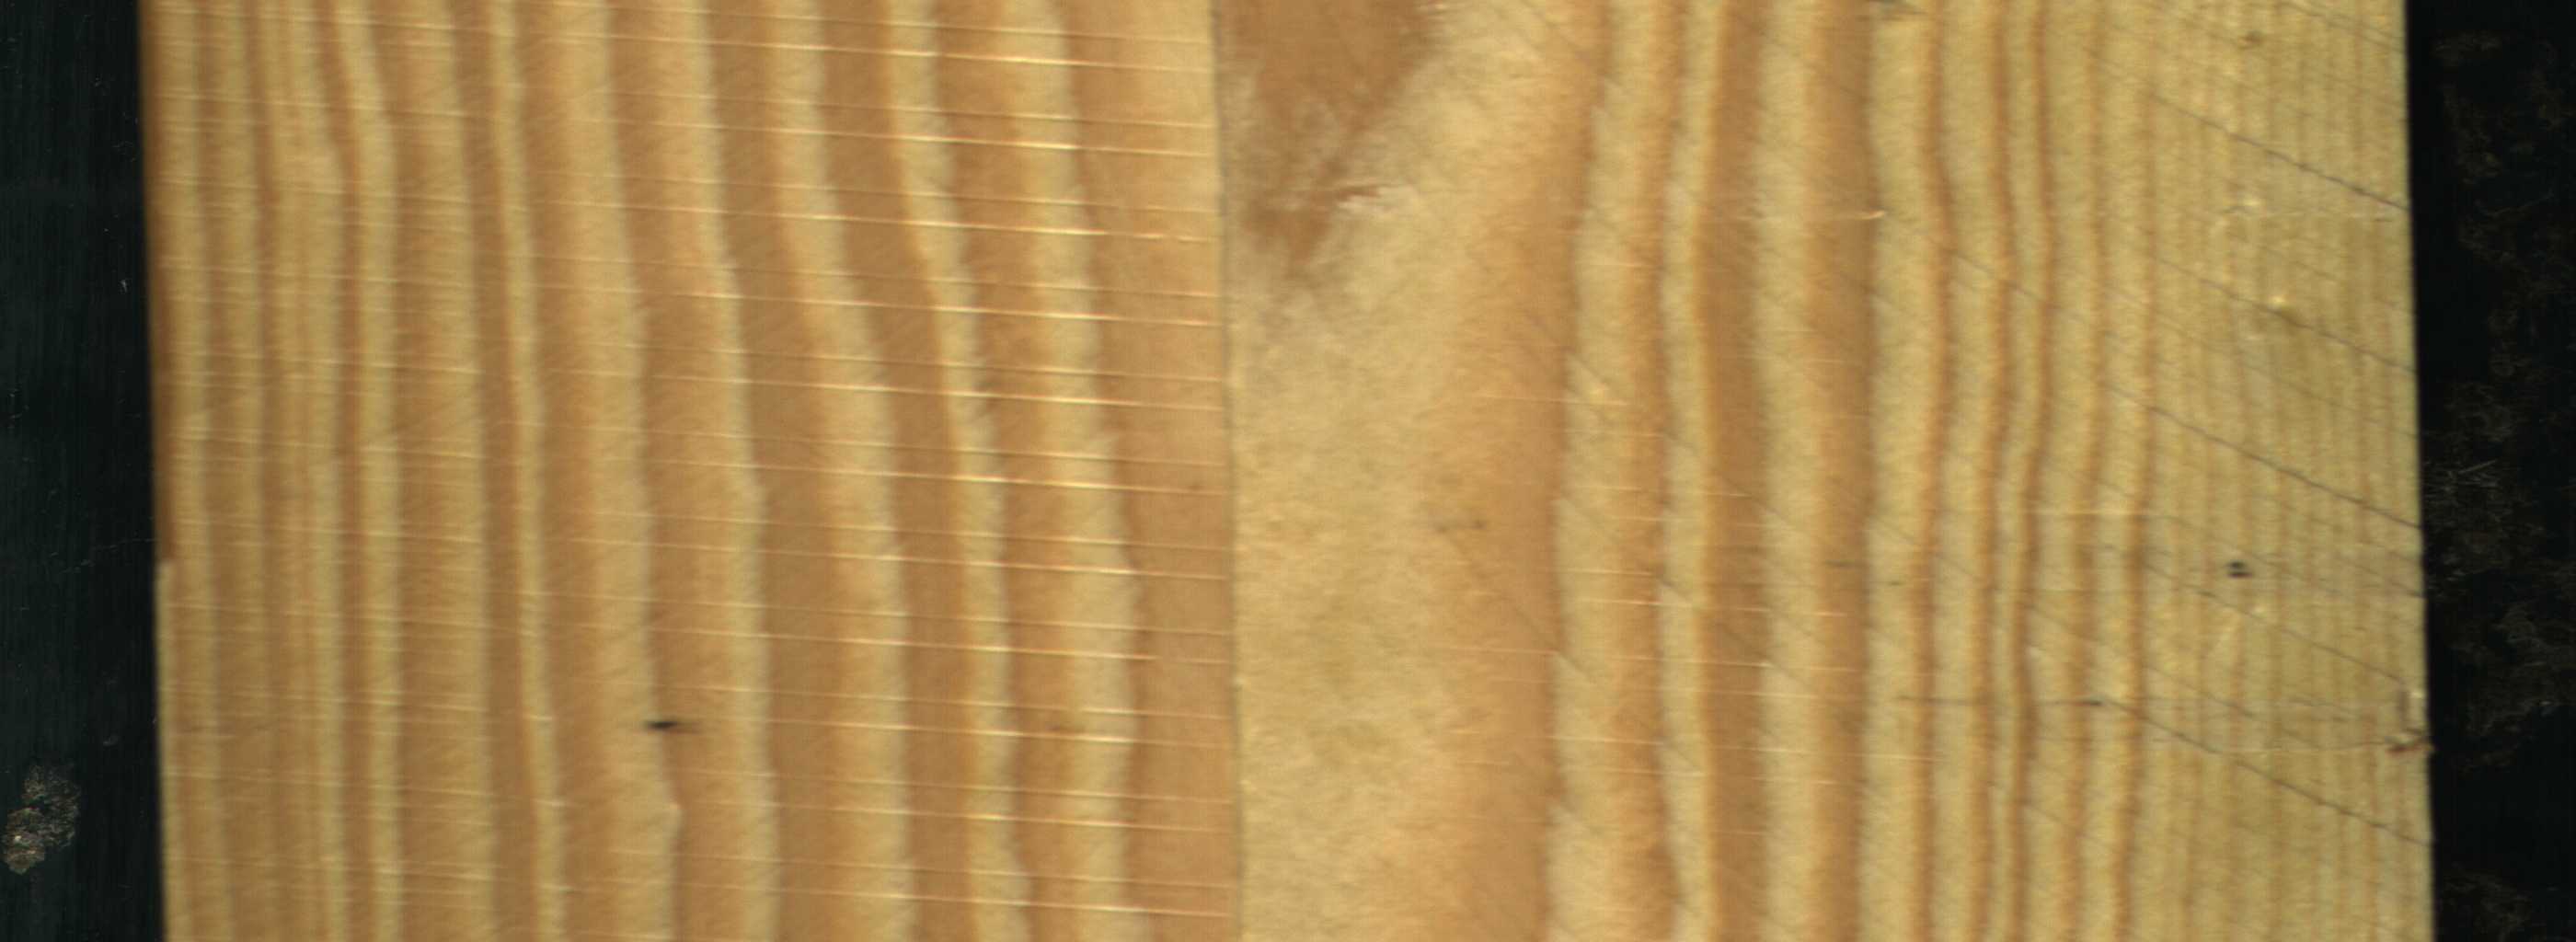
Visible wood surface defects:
Dead_Knot